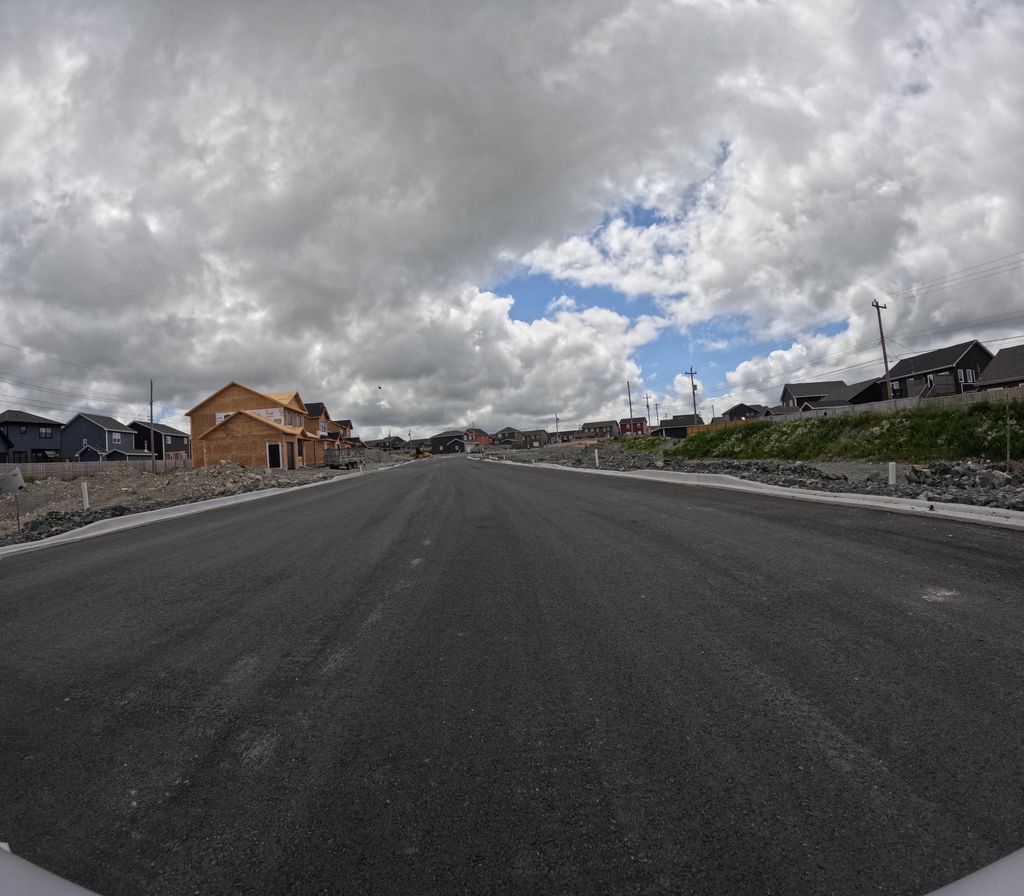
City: st_johns